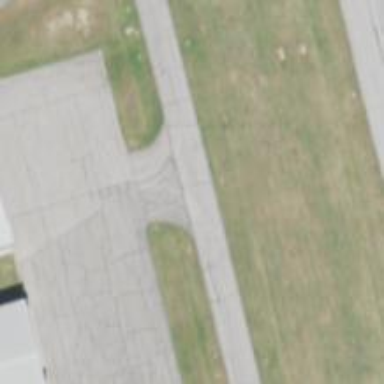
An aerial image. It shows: View of taxiway at the airport.